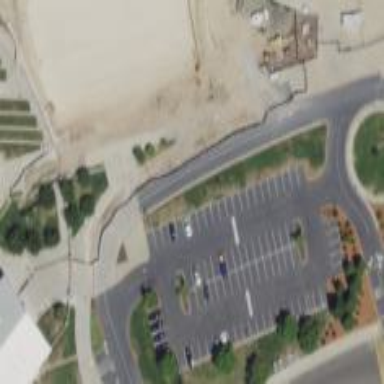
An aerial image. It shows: Parking area with surface.